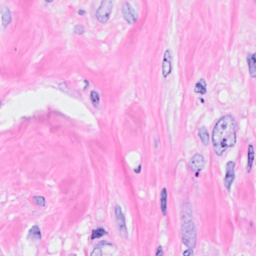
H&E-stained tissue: Breast